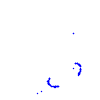
Particle: pion